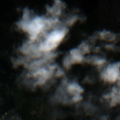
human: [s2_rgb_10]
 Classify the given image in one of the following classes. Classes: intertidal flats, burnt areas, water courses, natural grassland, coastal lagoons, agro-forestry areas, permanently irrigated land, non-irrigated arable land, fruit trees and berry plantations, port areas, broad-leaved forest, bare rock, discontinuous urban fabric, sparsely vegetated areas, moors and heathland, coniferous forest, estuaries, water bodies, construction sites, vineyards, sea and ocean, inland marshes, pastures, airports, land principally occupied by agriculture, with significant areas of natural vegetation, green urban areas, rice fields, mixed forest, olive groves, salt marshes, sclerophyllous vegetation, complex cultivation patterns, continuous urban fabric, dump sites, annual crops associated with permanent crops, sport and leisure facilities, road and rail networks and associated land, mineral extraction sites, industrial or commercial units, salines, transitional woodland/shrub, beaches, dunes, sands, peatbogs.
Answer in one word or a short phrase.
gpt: coniferous forest, mixed forest, water bodies